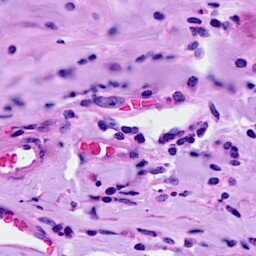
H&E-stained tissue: Breast